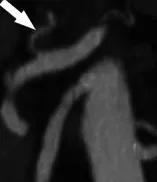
Helicoidal 512 slice computed tomography angiography at 6 months in arterial phase with 1.3 mm slices. (A) Sagittal view of a less-thickened LGA (arrow) with near complete resolution of dissection.
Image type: radiology (ct)